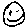
Label: smiley face